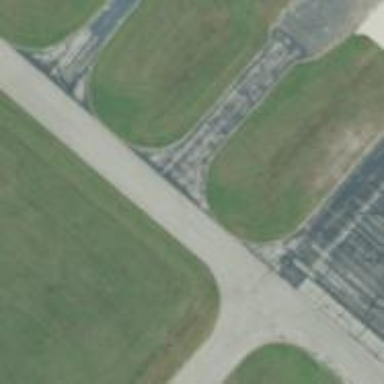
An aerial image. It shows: Image of taxiway at airport.